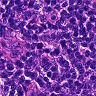
Metastatic tissue present: no